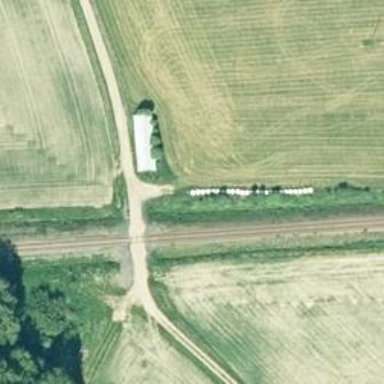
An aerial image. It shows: Level crossing with saltire marking.